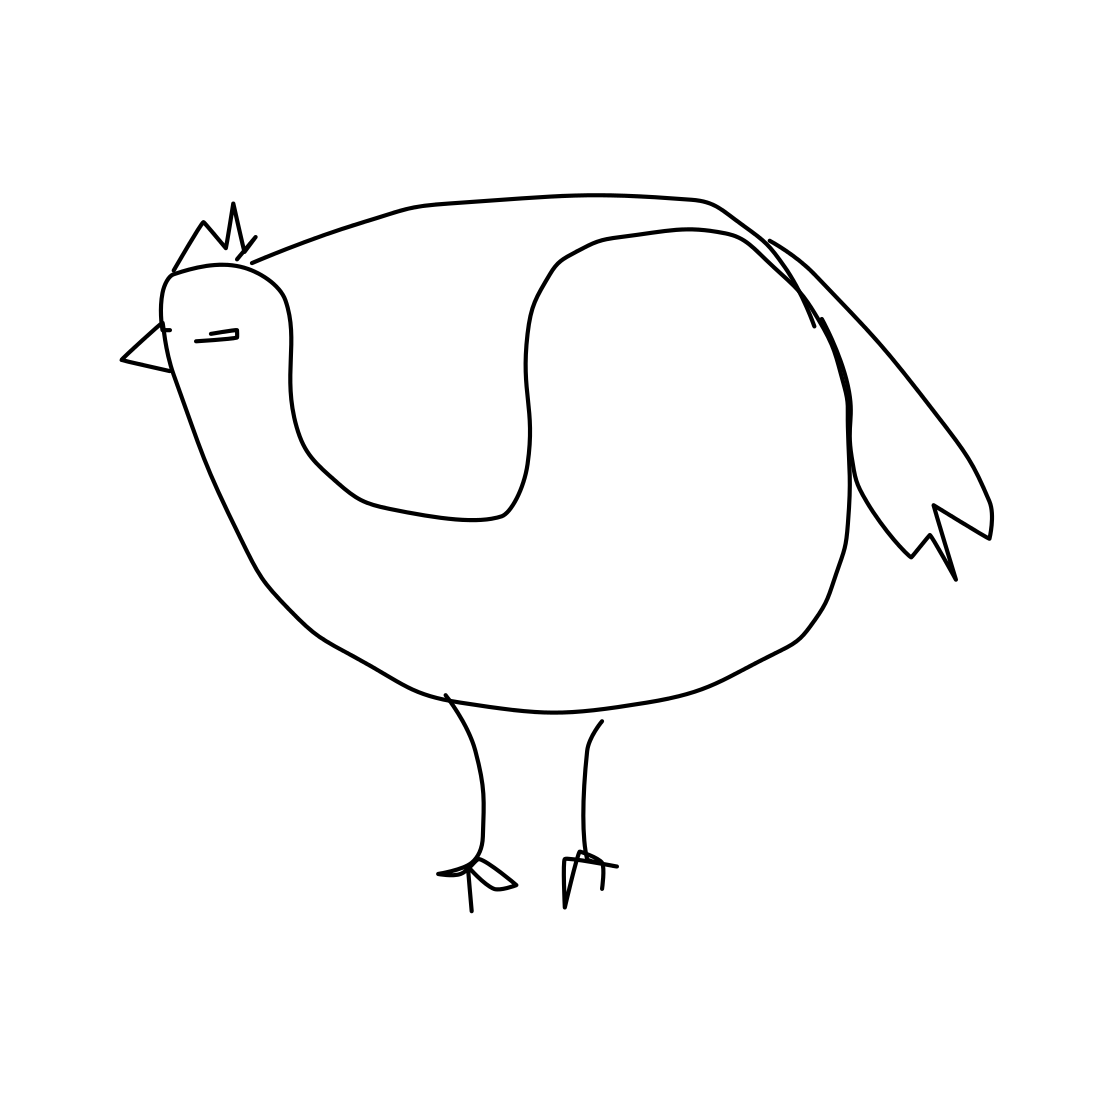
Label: rooster